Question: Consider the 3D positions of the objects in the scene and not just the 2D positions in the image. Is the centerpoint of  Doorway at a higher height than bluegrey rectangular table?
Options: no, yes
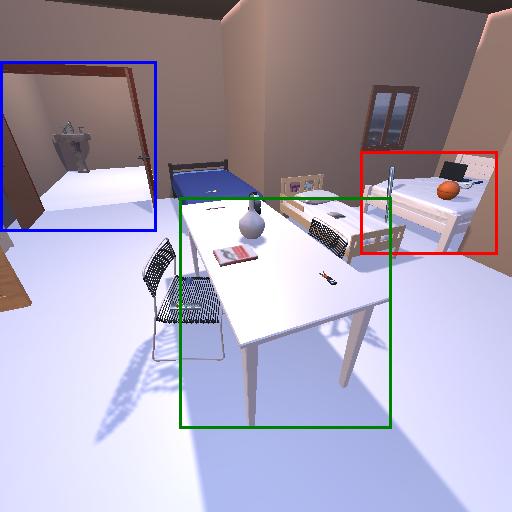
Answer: no